Question: I debugged my code plenty, but I am still having issues. This is a class assignment and I asked my professor and he is stunned as well. I am certain that fixing this error will help me with my code, but what I got wrong I am not sure. Could you help? Here is the error

Here my html code
'''
<!DOCTYPE html>
<html xmlns="http://www.w3.org/1999/xhtml">
<head>
<title>Magic Word - Sample</title>
<script src="magicWord.js"></script>
</head>
<body>
<div>
<h2 align="center">WELCOME TO MAGIC WORD!</h2>
<h3>Please enter your guess on the space below:</h3>
<div>
<input type="text" id="guestGuess" />
<input type="submit" id="submitButton" onclick="javascript:enteredGuess();" />
</div>
</div>
<div>
<h3>Your guesses so far are: </h3>
<div id="userGuesses"></div>
<div>You have guessed: <span id="userAttempts"></span> times</div>
</div>
</body>
</html>
'''
Here is my Javascript
'''
var numOfAttempts = 5;
var numOfGuesses = 0;
var magicWord = "Just";
function guessesUsed(attemptsTaken) {
var numGuessesLeft = document.getElementById("userAttempts");
numGuessesLeft.innerHTML = attemptsTaken;
}
//function guessesLeft(attemptsLeft) {
// var numGuessesUsed = document.getElementById("guessesLeft");
// numGuessesUsed.innerHTML = attemptsLeft;
//}
function listWordsUsed(wordUsed) {
var userTrials = document.getElementbyId("userGuesses").innerText;
var divisor = document.createElement("div");
divisor.innerHTML = "<div id=" + wordUsed + ">" + wordUsed + "</div>";
userTrials.appendChild(divisor);
return;
}
function enteredGuess()
{
//A user will enter a word and the word will be checked against the magic word
//var enterGuess = prompt("What is your guess?", "Enter your guess here");
var theGuess = document.getElementById("guestGuess");
var magicWordResult;
// Used lower case for both instances to compare both words
if (theGuess.value.toLowerCase() == magicWord.toLowerCase())
{
//The user guesses the correct word
magicWordResult = "Your guess was" + theGuess + "! Nice going!";
//document.writeln("Your guess was: " + guestGuess + "
and the magic word is " + magicWord);
}
else //The user guesses wrong
{
//When user gets it wrong increase by one the numOfGuesses
numOfGuesses ++;
magicWordResult = "Your guess was" + theGuess + ". Nice try, but that's wrong, try again.
You have used " + numOfGuesses + " guesses.";
// Subtract the amount of guesses from the amount of attempts
var guessesLeft = numOfAttempts - numOfGuesses;
if (numOfGuesses == numOfAttempts)
{
// When the user has reached all its attemps
magicWordResult = "Sorry, you ran out of guesses. The magic word was " + magicWord + ".";
}
else
{
magicWordResult = "You still have " + guessesLeft + " guesses left.";
}
//To show the number of guesses the user has used
guessesUsed(numOfGuesses);
//To show the number of guesses the user has left
//guessesLeft(guessesLeft);
//Creates a list of the words used by the user
listWordsUsed(theGuess);
}
// Display in an alert mode and show how the user is doing
alert(magicWordResult);
}
'''
Where is my error?
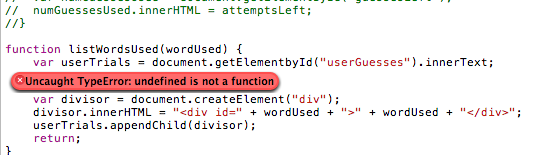
Answer: This:
'''
var userTrials = document.getElementbyId("userGuesses").innerText;
'''
gets the text of the "userGuesses" element as a , but here:
'''
userTrials.appendChild(divisor);
'''
your code treats it as if it were a DOM node. Because there's no "appendChild" property on a String instance, it's 'undefined', and that explains the error -- you're trying to make a function call but the function reference is 'undefined' instead.
-- oh also that typo in "getElementById()" is also important, as noted by crclayton in a comment. I missed that one :) The general trick to dealing with the
> undefined is not a function
error is to try and find a place where your code might come up with 'undefined' instead of a reference to a function. The primary causes, in my experience, are:
- - 'userTrials'- 'undefined'